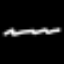
Label: squiggle